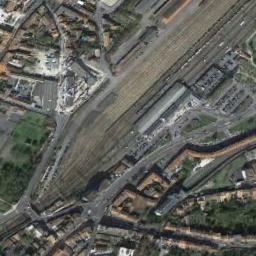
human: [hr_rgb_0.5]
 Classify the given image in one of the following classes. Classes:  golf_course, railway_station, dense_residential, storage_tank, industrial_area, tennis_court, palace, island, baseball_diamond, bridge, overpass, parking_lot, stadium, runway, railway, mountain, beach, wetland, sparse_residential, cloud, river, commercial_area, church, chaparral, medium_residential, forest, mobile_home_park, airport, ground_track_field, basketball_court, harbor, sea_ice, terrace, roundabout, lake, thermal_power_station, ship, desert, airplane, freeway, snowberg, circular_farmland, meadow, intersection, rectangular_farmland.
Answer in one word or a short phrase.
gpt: railway_station